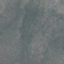
Label: HerbaceousVegetation